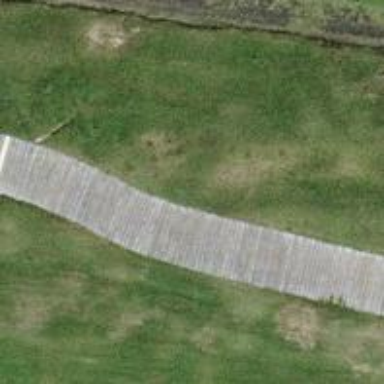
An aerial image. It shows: Path.